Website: crate-barrel
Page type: billing-address
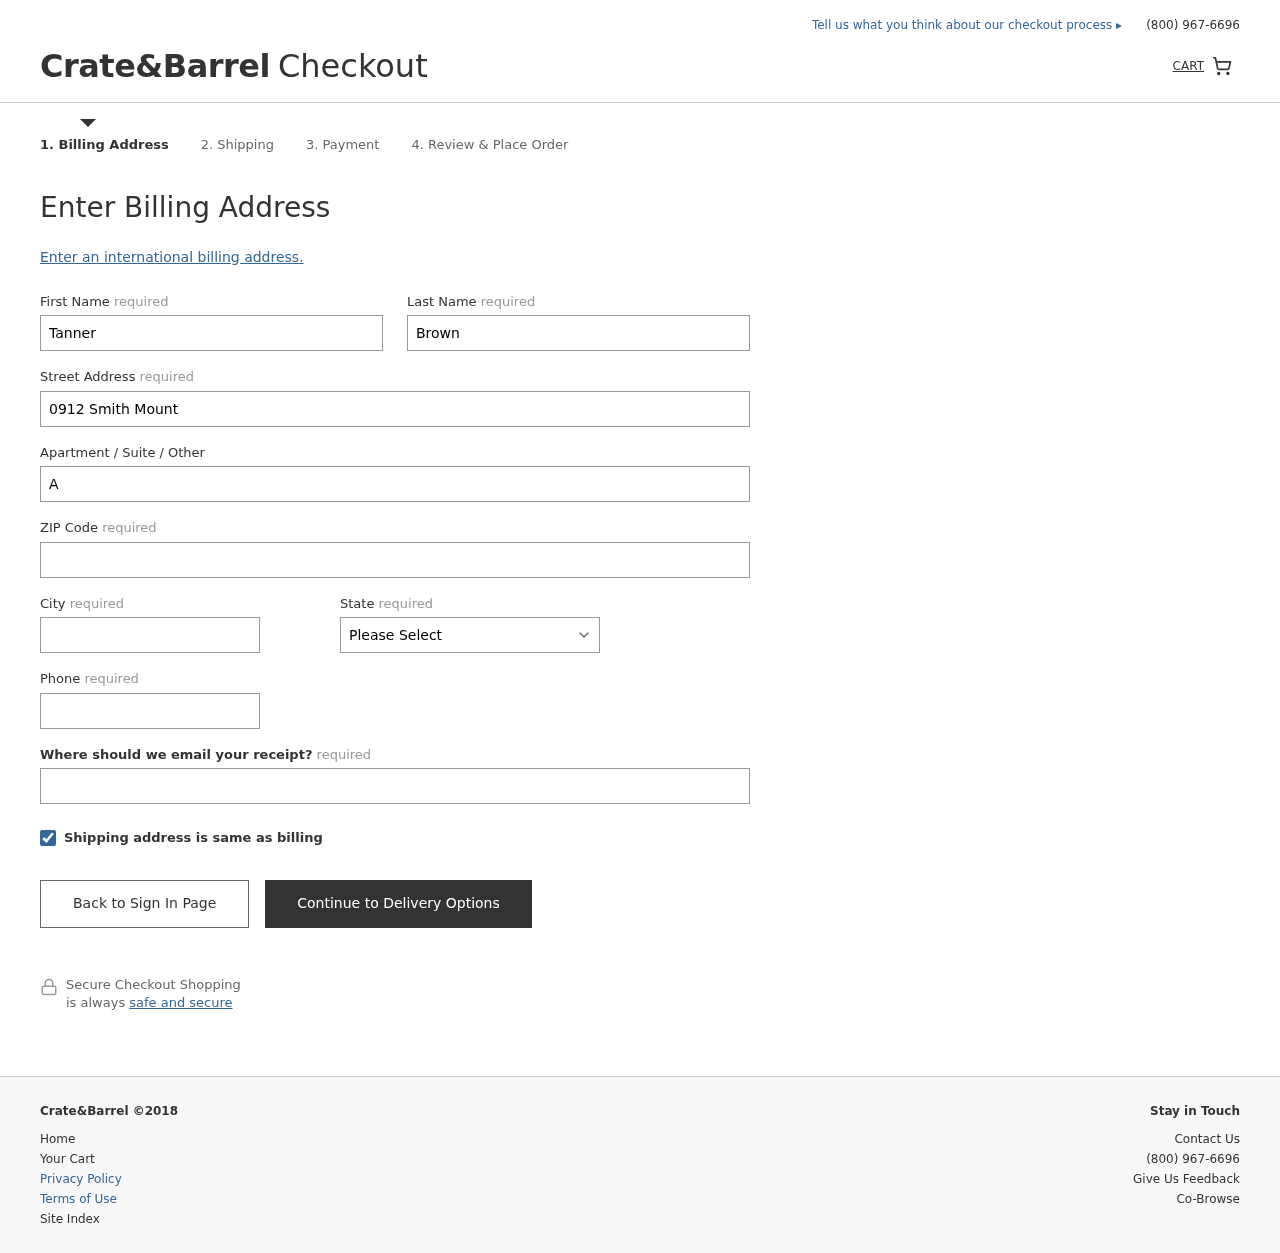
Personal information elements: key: PII_STATE
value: South Dakota
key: PII_FIRSTNAME
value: Tanner
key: PII_LASTNAME
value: Brown
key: PII_STREET
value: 0912 Smith Mount
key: PII_STREET2
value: Apt. 255
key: PII_POSTCODE
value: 32083
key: PII_CITY
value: Lake Carmen
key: PII_PHONE
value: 4444324076
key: PII_EMAIL
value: tbrown@gmail.com